Question: I'm trying to make a list with items that contain a label, a button and a toggle. I can't get the divs to vertically align properly, since they are of different heights.
The code looks like this:
'''
<li class="list-group-item form-inline">
<div class="row ">
<div class="col-md-8">
<h3>Pin:</h3>
</div>
<div class="col-md-4">
<input type="checkbox" checked data-toggle="toggle" data-size="small">
<button type="button" class="btn btn-default btn-sm">Remove</button>
</div>
</div>
</li>
'''
and the result looks like this:

And <URL>
Thanks!
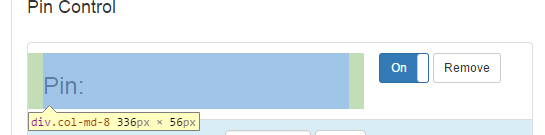
Answer: I think that the problem is that your label is an 'h3' element, which has a greater height than the toggle and button. One solution would be to wrap the controls in 'div.h3' as well:
'''
<div class="row ">
<div class="col-md-8">
<h3>Pin:</h3>
</div>
<div class="col-md-4">
<div class="h3">
<input checked="" data-toggle="toggle" data-size="small" type="checkbox">
<button type="button" class="btn btn-default btn-sm">Remove</button>
</div>
</div>
</div>
'''
<URL>
Note that using '<h3>' instead of '<div class="h3">' would work as well as far as the layout is concerned, but that would be semantically incorrect because the buttons are not headings.